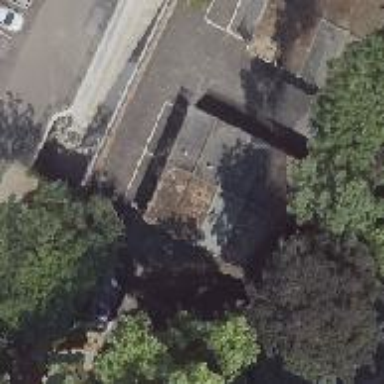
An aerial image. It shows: Group of garages.